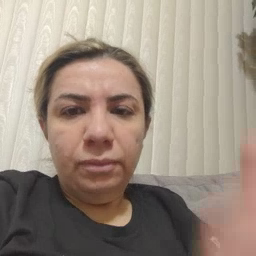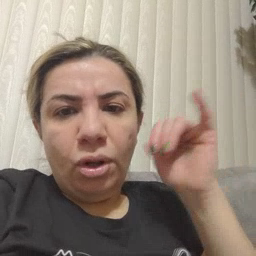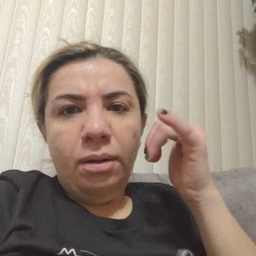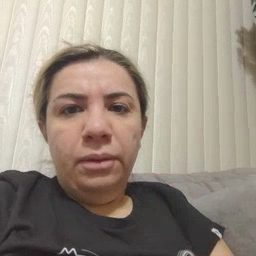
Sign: yellow